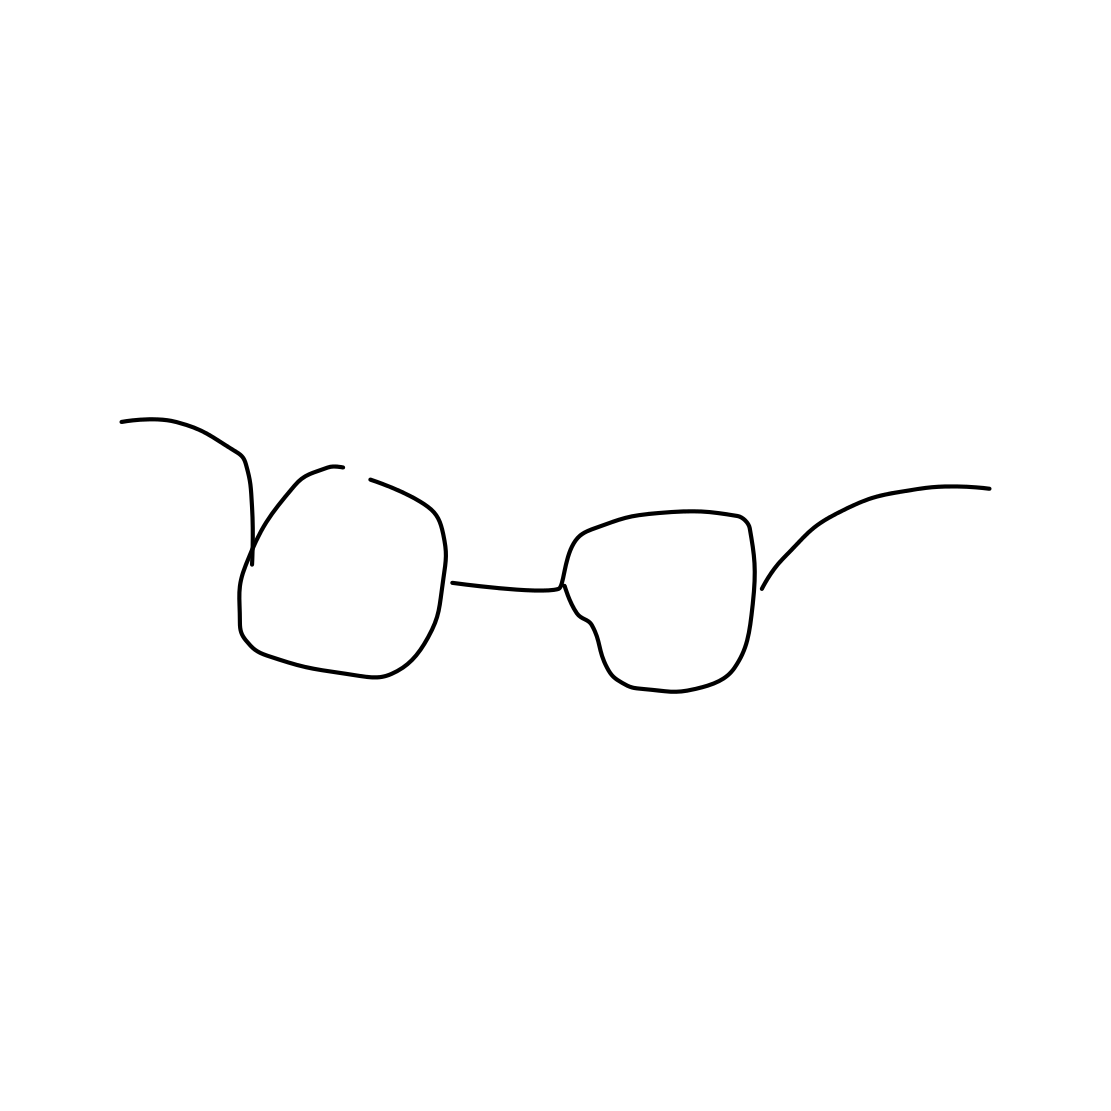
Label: eyeglasses